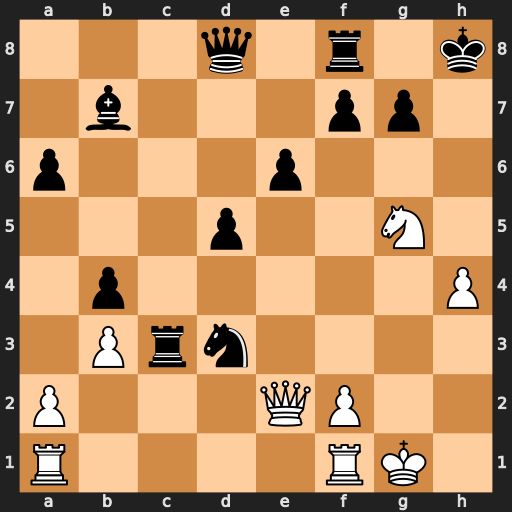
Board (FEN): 3q1r1k/1b3pp1/p3p3/3p2N1/1p5P/1Prn4/P3QP2/R4RK1
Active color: w
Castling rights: -
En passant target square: -
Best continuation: Qh5+ Kg8 Qh7#